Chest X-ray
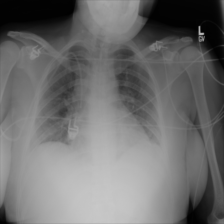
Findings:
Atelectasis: negative
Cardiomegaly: negative
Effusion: negative
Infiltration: negative
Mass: negative
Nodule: negative
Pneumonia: negative
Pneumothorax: negative
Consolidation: negative
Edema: negative
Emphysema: negative
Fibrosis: negative
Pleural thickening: negative
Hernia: negative